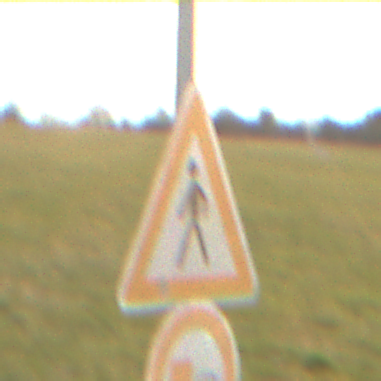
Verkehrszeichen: FussgaengerRechts
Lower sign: UeberholverbotKraftfahrzeuge
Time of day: SunriseSunset
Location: Outdoor (Nature)
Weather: PartlyCloudy
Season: NotSpecified
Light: Natural